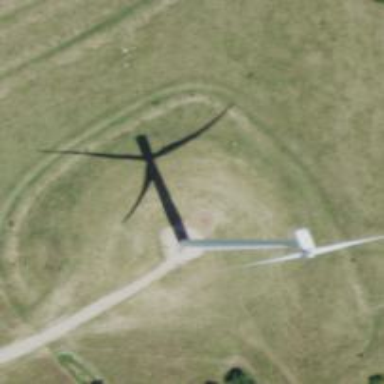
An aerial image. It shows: Wind turbine generator that utilizes wind as its source for generating electricity. It is of the horizontal axis type.